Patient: sex F, age 67
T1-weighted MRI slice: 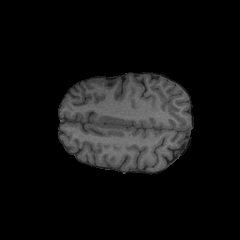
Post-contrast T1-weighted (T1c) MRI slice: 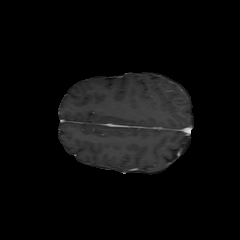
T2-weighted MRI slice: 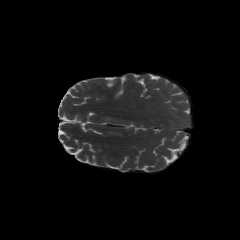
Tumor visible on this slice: no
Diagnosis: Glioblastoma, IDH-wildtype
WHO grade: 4